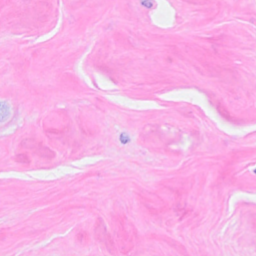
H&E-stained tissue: Breast